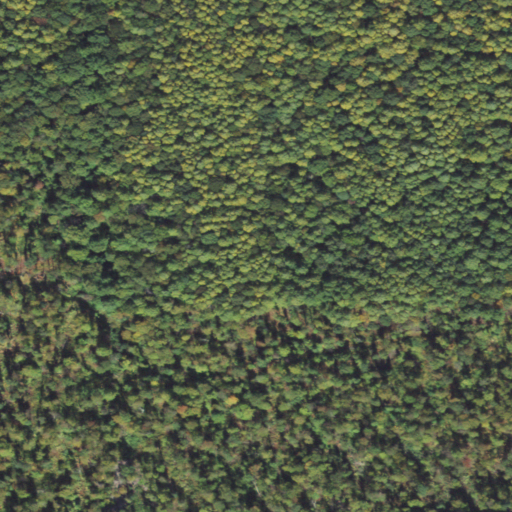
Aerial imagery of valley in Pennsylvania named Rocky Hollow containing only deciduous forest